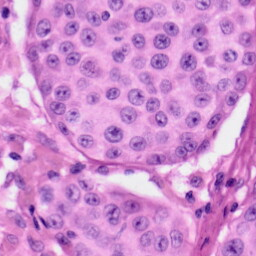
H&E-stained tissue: Skin